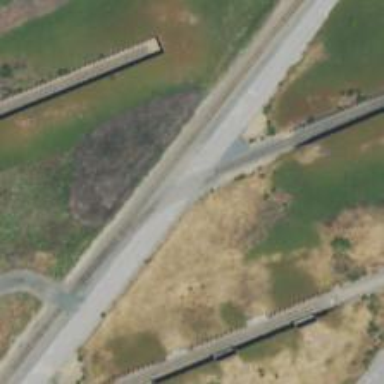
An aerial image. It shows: Rail spur service.